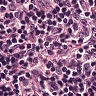
Metastatic tissue present: no